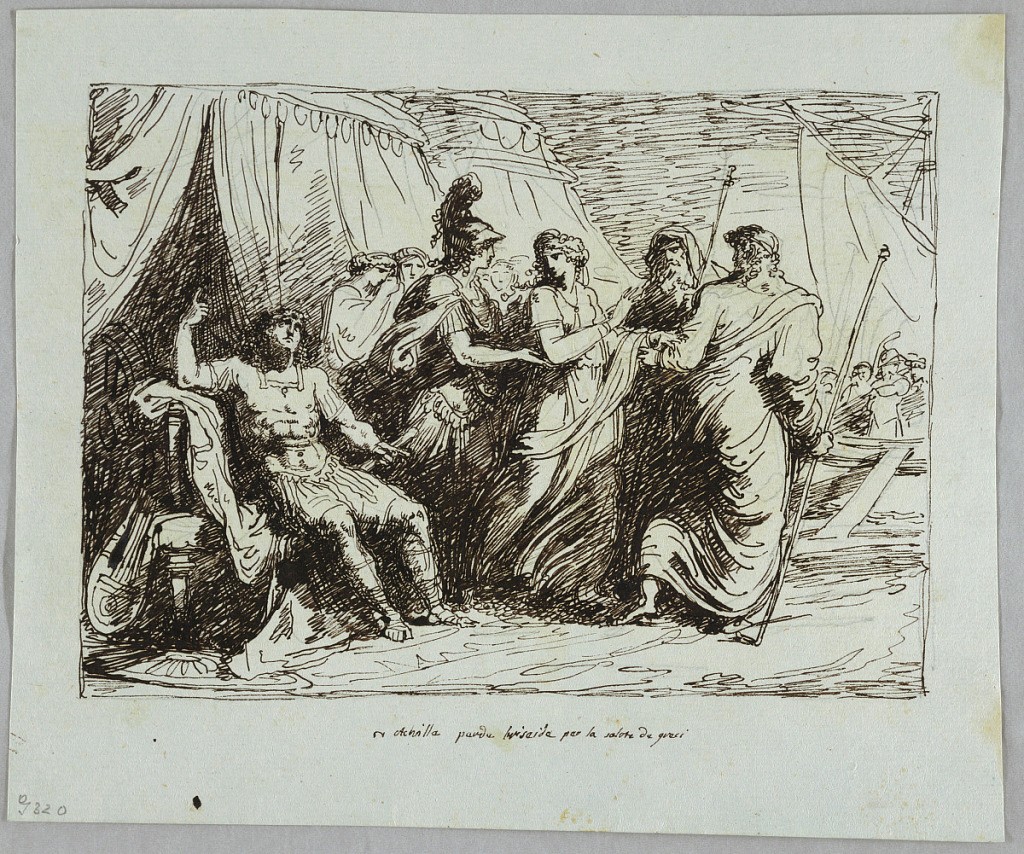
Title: Achilles Yields Briseis
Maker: Felice Giani, Italian, 1758–1823
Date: ca. 1790
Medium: Pen and brown ink over traces of graphite on light blue laid paper
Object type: Drawing
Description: Achilles shown sitting before his tent, filled with anger. Patroclus delivers maiden to two messengers of Agamemnon. Part of sailing ship shown in right middle plane.